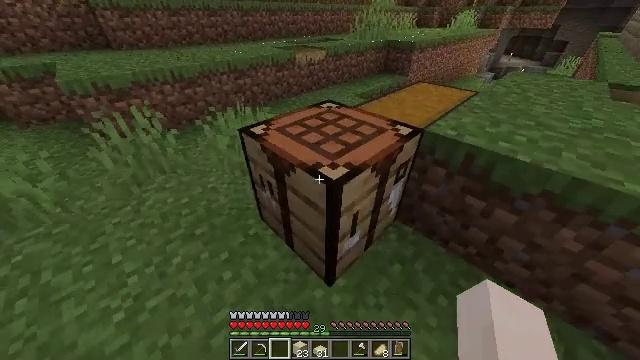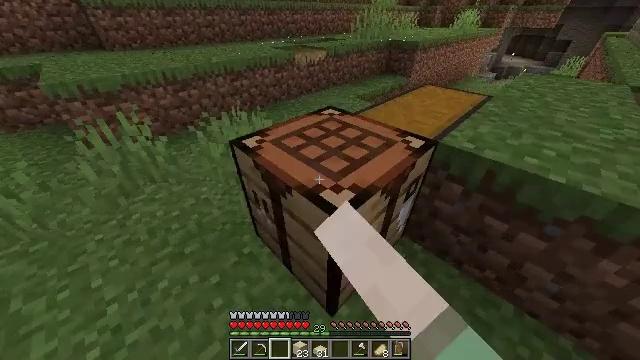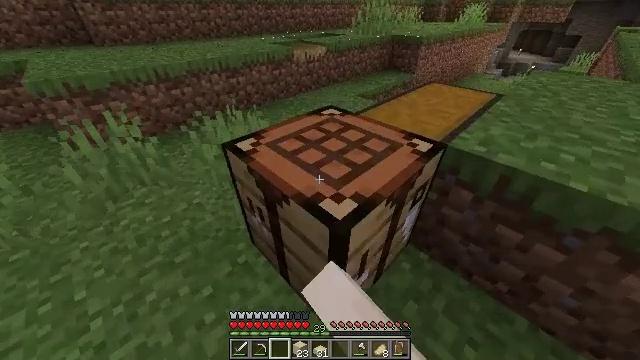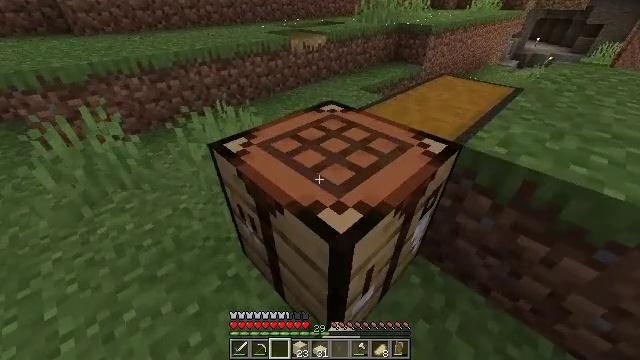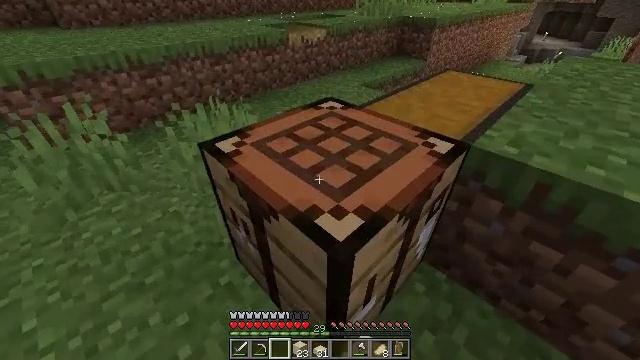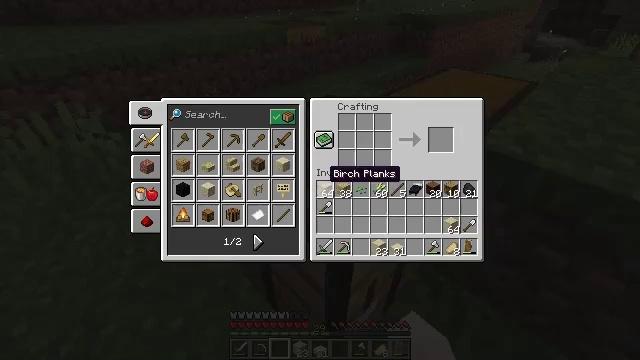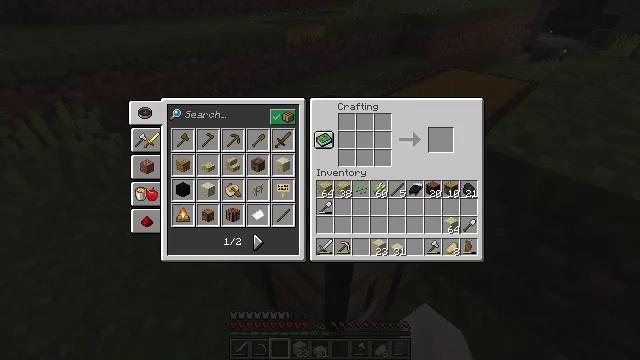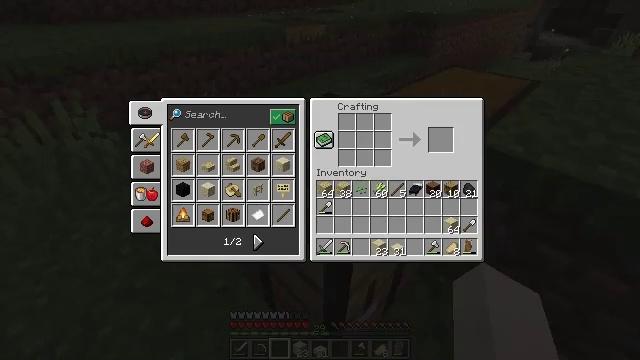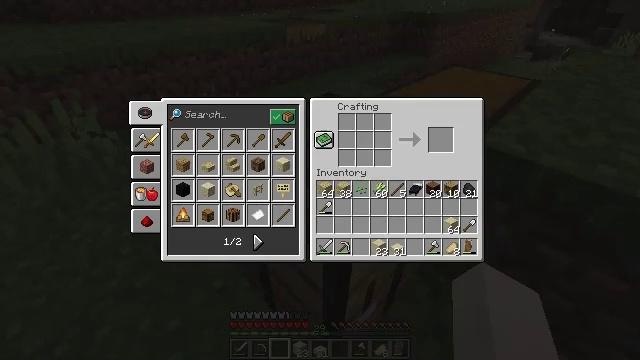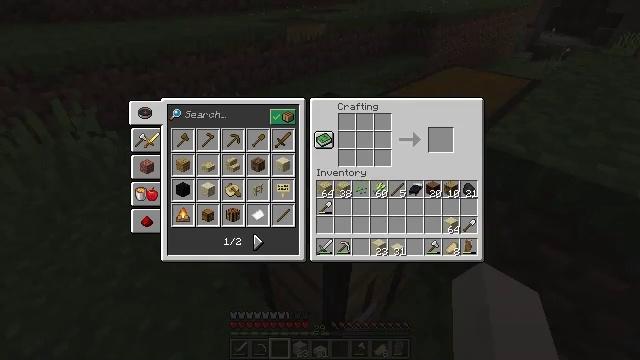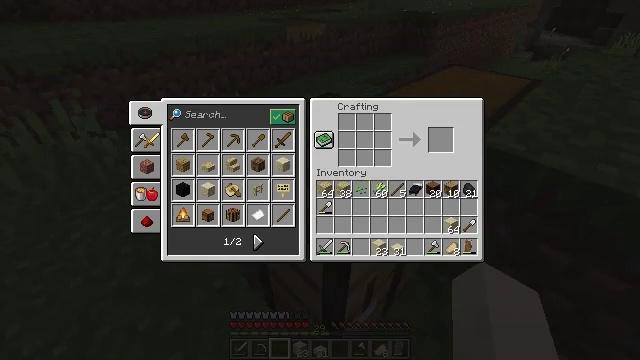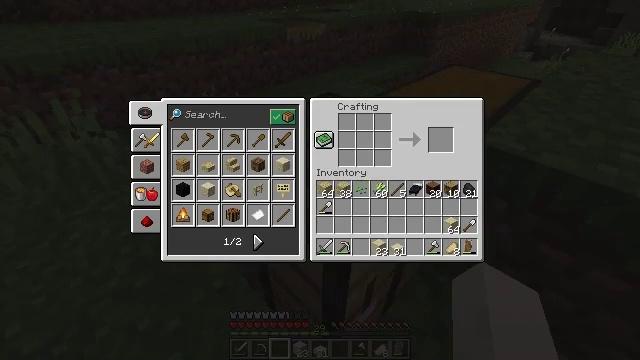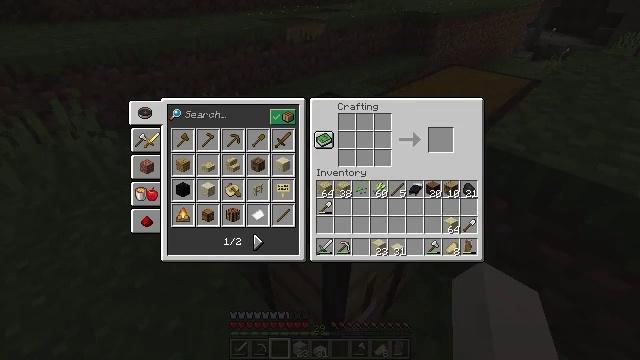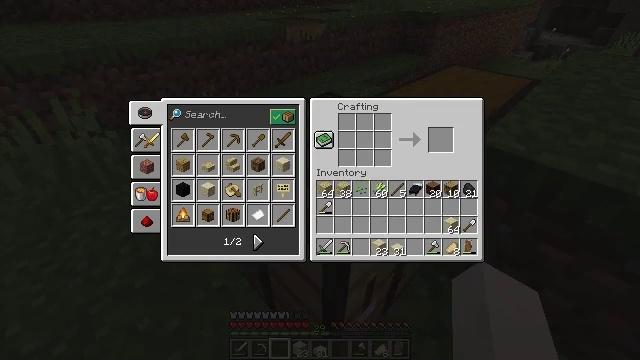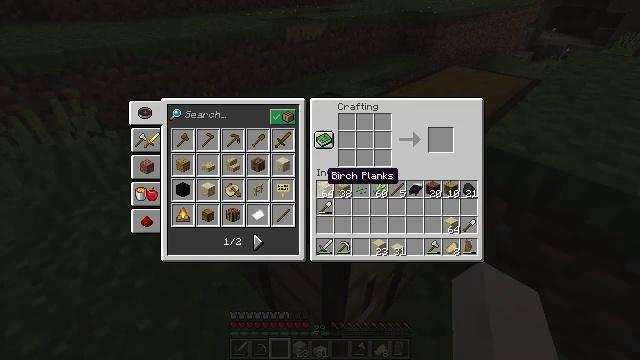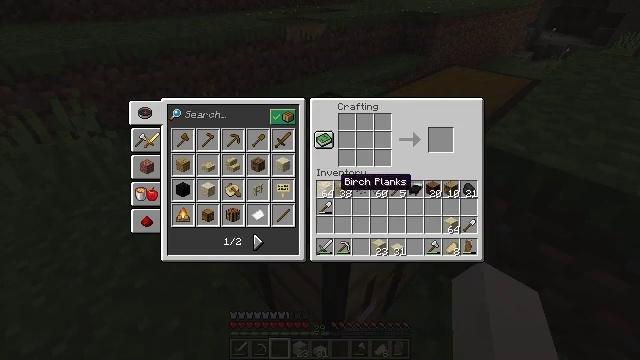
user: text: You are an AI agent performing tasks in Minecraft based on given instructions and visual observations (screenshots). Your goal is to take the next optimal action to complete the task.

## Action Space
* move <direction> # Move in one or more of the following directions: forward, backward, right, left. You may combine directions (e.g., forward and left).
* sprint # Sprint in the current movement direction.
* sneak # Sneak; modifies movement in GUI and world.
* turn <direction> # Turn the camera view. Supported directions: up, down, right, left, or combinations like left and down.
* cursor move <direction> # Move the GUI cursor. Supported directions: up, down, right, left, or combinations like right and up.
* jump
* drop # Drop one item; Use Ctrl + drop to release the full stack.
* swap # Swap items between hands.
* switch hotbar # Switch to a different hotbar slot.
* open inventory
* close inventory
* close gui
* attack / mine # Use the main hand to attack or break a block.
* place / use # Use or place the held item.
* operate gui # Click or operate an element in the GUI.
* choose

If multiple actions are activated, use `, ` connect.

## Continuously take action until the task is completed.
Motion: motion action
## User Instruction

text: To get a birch trapdoor with birch planks, open a crafting table.
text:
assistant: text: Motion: use / place
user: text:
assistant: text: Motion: use / place
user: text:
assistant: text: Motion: no_op
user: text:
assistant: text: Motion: no_op
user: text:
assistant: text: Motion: no_op
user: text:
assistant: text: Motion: no_op
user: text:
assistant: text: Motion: no_op
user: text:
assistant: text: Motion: no_op
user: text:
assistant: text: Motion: no_op
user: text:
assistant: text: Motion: no_op
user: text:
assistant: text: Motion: no_op
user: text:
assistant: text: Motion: no_op
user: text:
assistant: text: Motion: no_op
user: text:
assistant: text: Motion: no_op
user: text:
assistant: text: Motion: turn right
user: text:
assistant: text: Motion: no_op
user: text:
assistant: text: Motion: no_op
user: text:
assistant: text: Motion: no_op
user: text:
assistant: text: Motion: no_op
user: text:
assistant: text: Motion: turn down
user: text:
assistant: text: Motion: turn left
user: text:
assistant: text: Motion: turn left
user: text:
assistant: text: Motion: turn left
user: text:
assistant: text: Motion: no_op
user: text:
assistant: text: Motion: turn left and up
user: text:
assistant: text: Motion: turn left and up
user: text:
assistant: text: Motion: turn up
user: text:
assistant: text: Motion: no_op
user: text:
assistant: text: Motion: no_op
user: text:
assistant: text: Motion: no_op